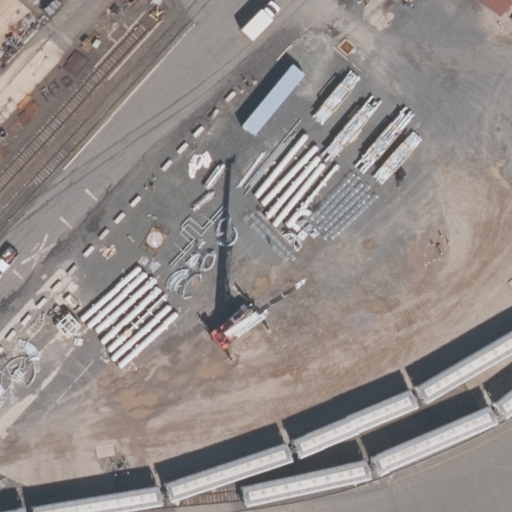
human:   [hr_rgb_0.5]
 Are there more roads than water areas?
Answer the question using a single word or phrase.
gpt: yes

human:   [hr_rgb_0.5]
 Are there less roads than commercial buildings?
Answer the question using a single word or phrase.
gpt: no

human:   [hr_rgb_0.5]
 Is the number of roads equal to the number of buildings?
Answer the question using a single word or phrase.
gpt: no

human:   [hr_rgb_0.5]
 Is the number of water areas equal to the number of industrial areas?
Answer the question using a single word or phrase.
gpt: no

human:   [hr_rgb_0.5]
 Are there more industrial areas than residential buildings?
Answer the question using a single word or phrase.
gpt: yes

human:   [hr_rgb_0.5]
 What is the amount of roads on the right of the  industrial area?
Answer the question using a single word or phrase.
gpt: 1

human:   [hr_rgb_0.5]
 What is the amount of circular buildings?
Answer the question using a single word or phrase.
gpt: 0

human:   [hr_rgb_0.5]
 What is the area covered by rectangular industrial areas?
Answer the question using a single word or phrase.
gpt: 10583m2

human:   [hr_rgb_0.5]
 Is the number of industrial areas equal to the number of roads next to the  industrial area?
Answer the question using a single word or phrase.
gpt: yes

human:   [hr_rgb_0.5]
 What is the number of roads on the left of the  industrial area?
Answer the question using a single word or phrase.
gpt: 0

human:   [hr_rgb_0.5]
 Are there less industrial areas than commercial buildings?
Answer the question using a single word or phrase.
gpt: no

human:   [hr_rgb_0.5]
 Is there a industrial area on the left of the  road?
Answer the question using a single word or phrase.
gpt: yes

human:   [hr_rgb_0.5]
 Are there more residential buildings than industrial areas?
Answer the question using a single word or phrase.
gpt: no

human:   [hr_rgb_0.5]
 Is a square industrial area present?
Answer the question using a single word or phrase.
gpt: no

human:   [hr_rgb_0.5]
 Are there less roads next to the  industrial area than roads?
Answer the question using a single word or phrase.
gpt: no

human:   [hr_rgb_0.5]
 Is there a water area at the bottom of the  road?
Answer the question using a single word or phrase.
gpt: no

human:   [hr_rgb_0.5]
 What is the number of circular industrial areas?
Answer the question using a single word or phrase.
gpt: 0

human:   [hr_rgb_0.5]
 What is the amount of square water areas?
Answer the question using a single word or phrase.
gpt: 0

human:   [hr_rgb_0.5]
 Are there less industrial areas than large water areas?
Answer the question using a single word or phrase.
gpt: no

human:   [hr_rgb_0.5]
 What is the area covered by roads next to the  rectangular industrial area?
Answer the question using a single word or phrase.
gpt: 0m2

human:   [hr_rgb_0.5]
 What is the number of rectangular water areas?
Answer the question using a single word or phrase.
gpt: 0

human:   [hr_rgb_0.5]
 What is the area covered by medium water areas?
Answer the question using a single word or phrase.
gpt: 0m2

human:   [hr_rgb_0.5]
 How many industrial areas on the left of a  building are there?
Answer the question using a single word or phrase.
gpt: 0

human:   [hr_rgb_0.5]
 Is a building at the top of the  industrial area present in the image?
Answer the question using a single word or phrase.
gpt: no

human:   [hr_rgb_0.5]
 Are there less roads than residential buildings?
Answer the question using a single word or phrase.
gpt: no

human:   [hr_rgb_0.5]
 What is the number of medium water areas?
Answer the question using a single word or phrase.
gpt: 0

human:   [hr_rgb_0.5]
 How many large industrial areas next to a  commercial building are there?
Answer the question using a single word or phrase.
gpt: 0

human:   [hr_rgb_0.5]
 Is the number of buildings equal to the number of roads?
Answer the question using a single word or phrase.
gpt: no

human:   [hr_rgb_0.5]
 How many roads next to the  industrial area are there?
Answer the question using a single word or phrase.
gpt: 1

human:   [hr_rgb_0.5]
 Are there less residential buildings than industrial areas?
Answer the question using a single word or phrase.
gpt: yes

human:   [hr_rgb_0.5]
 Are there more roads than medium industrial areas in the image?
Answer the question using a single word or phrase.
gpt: yes

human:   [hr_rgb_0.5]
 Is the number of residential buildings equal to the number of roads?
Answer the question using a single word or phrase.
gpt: no

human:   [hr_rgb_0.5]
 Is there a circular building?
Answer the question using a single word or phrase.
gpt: no

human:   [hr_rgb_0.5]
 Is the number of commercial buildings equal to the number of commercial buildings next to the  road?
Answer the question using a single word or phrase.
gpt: yes

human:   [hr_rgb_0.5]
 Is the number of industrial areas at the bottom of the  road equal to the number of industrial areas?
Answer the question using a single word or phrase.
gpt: yes

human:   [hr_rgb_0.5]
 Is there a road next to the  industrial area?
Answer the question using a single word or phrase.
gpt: yes